Question: I have this graph so far, it's kind of ugly. Each type of marker is an accuracy for a type of algorithm.

There are two problems with this:
1. I'd like there to be space between the content and the axises, but only show ticks for y [0, 1] and have the x axis show no negative values (no such thing as negative time).
2. I'd like to display the x values as their log transform, but keep the original values on the ticks so you can see the actual values.
For #1 I tried playing with xticks as you can see below but without much success.
For #2, it's simple to throw the data into an 'np.log10()' but then the axis ticks are also log transformed. I feel like there should be a simple way to do this log display (seems like a pretty normal thing to do)?
Here's my code so far:
'''
import matplotlib as mpl
mpl.use('Agg')
import matplotlib.pyplot as plt
import numpy as np
import random
# create fake data
data = {}
data['A'] = []
data['B'] = []
data['C'] = []
n = 5
data['A'] = zip(np.random.uniform(0, 10000, size=n), np.random.uniform(0, 0.6, size=n))
data['B'] = zip(np.random.uniform(0, 200, size=n), np.random.uniform(0, 0.6, size=n))
data['C'] = zip(np.random.uniform(0, 5000, size=n), np.random.uniform(0, 0.6, size=n))
# make graph
markers = ['+', '*', 'x']
colors = ['b', 'r', 'g']
fig = plt.figure()
ax1 = fig.add_subplot(111)
plots = []
labels = []
# extract data
i = 0
for algorithm in ['A', 'B', 'C']:
results = data[algorithm]
testing = np.array([float(x[1]) for x in results if x > 0.0])
ts = np.array([int(x[0]) for x in results if x > 0.0])
color = colors[i]
marker = markers[i]
plot = ax1.scatter(ts, testing, color=color, marker=marker, s=10)
plots.append(plot)
labels.append(algorithm)
i += 1
# set axis and title
ax1.legend(plots, labels, loc='lower right')
ax1.set_xlabel("Time (sec)")
ax1.set_ylabel("Testing Accuracy")
ax1.set_title("Time versus testing accuracy")
# set axis limits
xticks, xticklabels = plt.xticks()
xmin = (3*xticks[0] - xticks[1])/2.
xmax = (3*xticks[-1] - xticks[-2])/2.
plt.xlim(xmin, xmax)
plt.xticks(xticks)
plt.ylim(0.0, 1.0)
# save to disk
plt.savefig("scatter.eps")
'''
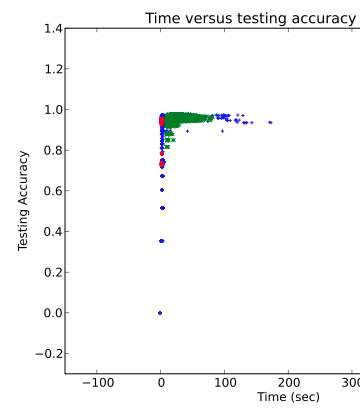
Answer: why you are not doing this?
'''
ax1.set_ylim( -.1, 1.1 )
ax1.set_yticks( np.linspace(0, 1, 10) )
ax1.set_xscale('log')
'''